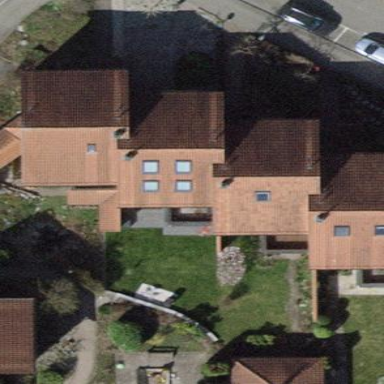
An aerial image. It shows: Terrace building.